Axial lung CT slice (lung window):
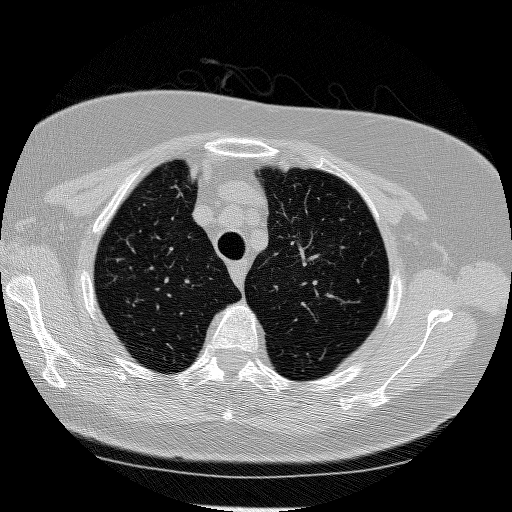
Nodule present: no